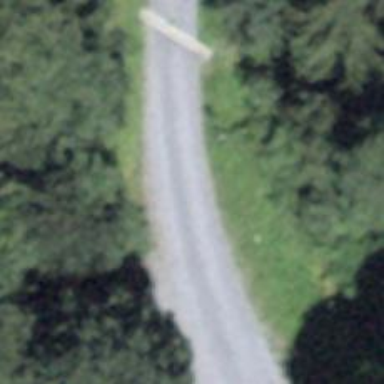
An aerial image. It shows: Lift gate barrier.